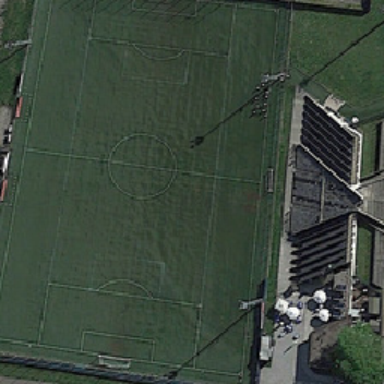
The bleachers is on the side of the playground .